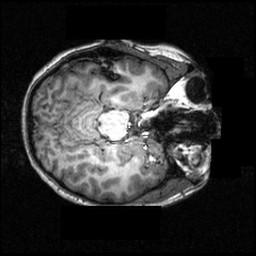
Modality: T1w
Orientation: axial
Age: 18
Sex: female
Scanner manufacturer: siemens
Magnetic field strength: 3.951 T
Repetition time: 1.5 s
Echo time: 0.00335 s